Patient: sex M, age 52
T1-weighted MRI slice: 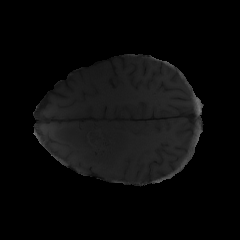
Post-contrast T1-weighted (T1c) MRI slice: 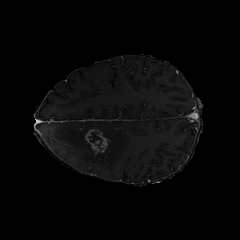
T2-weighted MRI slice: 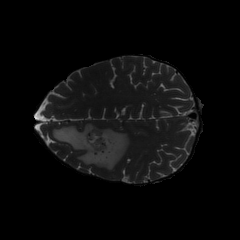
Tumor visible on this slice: yes
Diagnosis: Glioblastoma, IDH-wildtype
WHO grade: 4